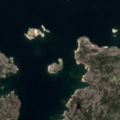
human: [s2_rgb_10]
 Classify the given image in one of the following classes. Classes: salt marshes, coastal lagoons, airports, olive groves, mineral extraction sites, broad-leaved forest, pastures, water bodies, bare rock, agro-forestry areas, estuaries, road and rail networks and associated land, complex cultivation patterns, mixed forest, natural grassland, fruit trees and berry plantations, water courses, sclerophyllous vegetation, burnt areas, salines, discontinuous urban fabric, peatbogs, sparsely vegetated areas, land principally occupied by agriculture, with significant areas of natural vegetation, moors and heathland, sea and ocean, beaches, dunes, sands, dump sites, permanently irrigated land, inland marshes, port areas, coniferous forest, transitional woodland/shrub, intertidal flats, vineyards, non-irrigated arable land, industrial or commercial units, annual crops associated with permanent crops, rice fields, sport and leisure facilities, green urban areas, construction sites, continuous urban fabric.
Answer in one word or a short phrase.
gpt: mixed forest, bare rock, sea and ocean